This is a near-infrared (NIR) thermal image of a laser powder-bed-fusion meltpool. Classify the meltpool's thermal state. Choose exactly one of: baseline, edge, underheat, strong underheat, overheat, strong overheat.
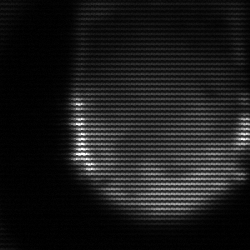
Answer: edge